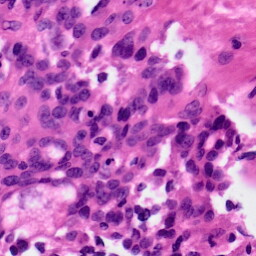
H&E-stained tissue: Ovarian